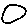
Label: circle